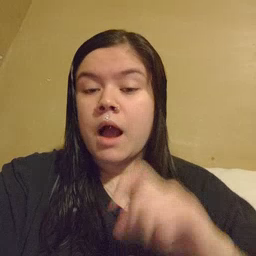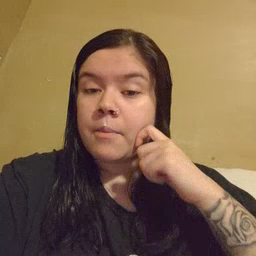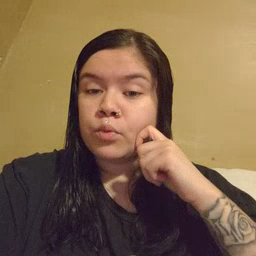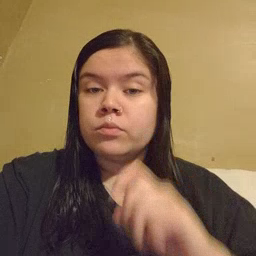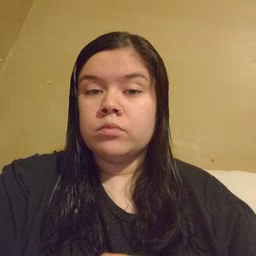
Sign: apple